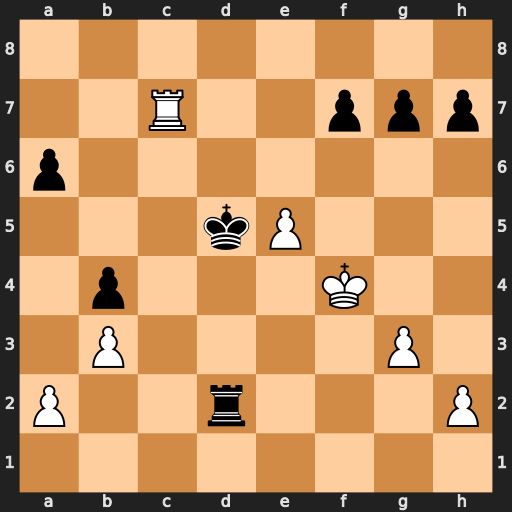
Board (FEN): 8/2R2ppp/p7/3kP3/1p3K2/1P4P1/P2r3P/8
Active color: w
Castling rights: -
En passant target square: -
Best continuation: Rd7+ Kc6 Rxd2